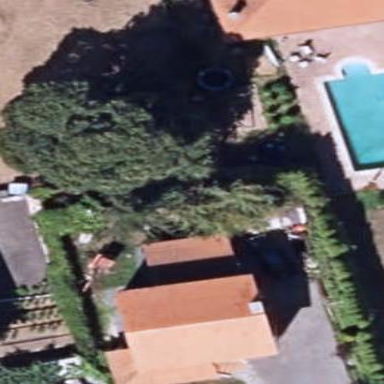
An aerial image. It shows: Simple and straightforward house.